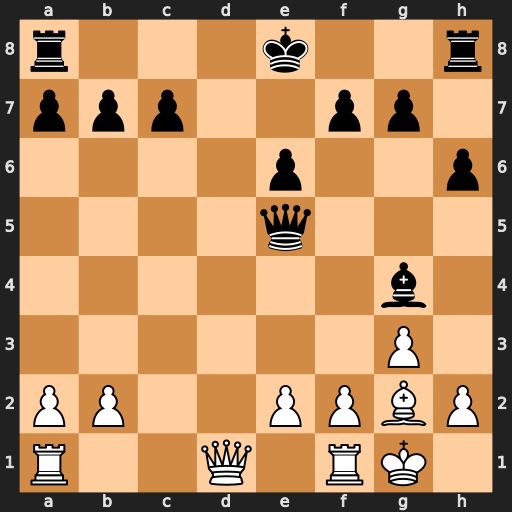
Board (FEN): r3k2r/ppp2pp1/4p2p/4q3/6b1/6P1/PP2PPBP/R2Q1RK1
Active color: w
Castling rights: kq
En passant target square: -
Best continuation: Qa4+ c6 Qxg4